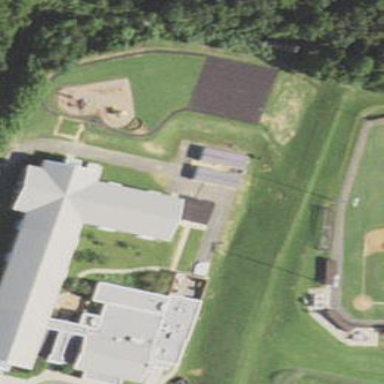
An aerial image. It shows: School building.